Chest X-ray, PA view. Patient: 64 years old, sex M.
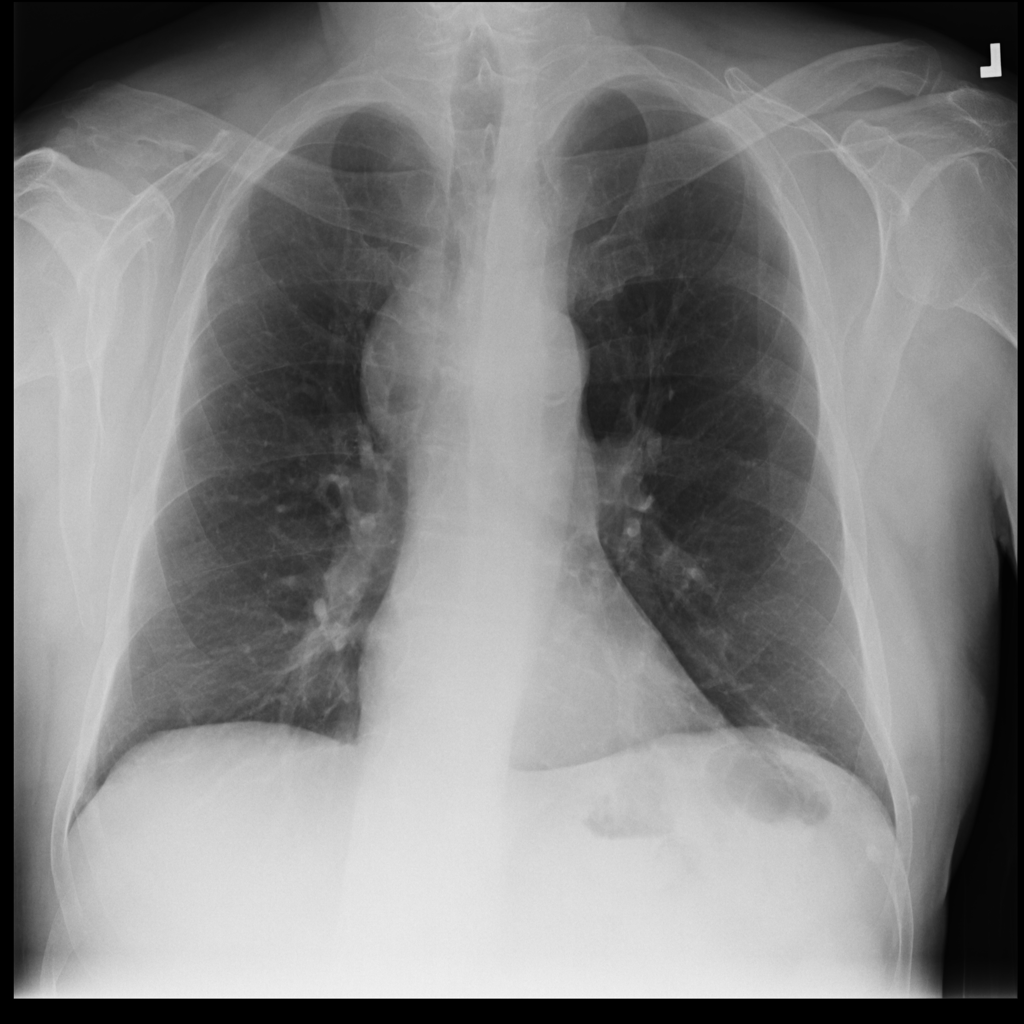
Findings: Mass